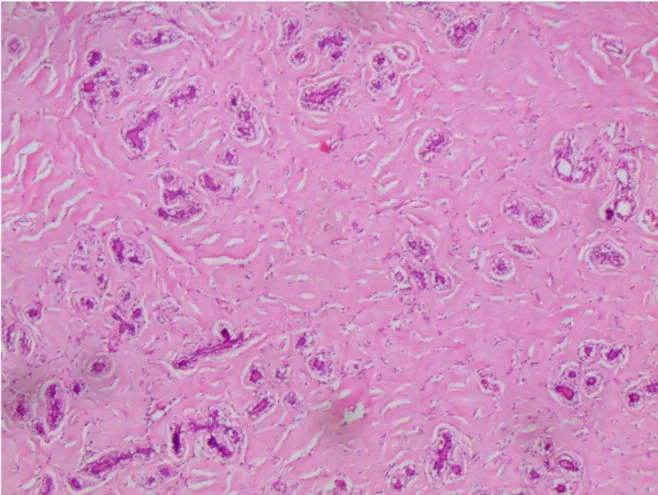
Terminal duct lobular units with intervening collagenous stroma showing vascular-like anastomosing empty spaces (hematoxylin and eosin stain original magnification 200x).
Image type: pathology (h&e)